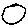
Label: circle